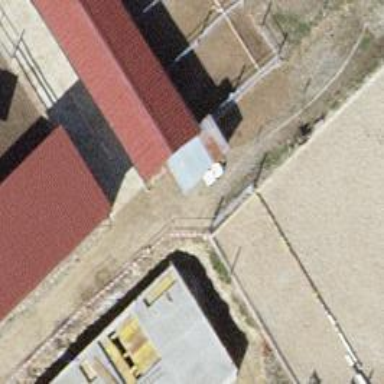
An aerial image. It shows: Fence is in the image.